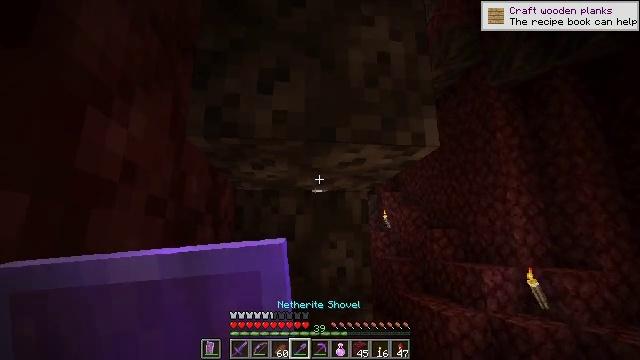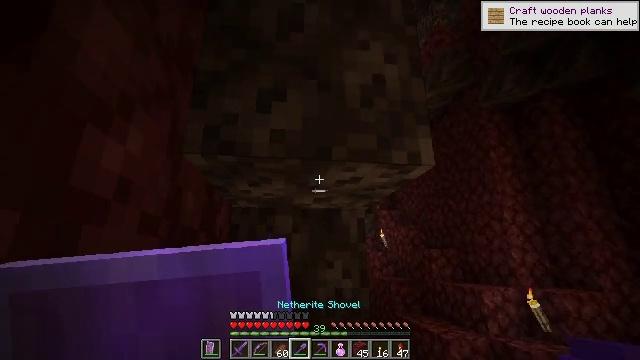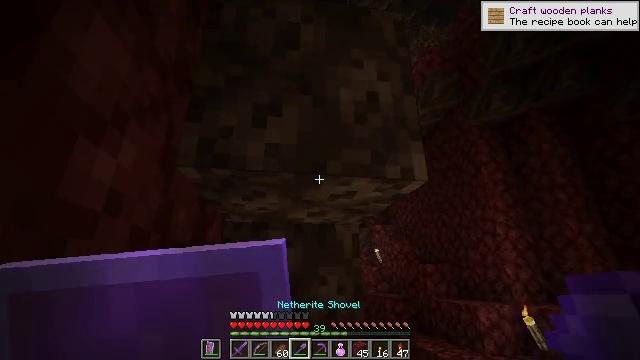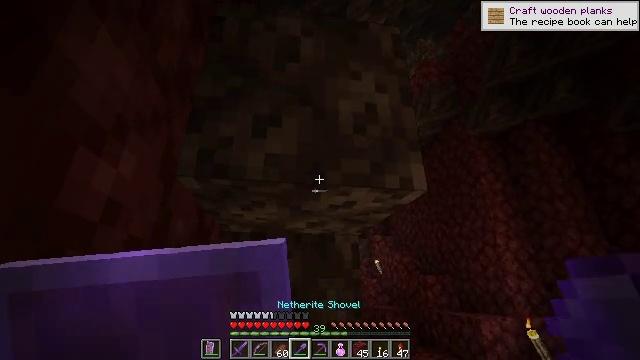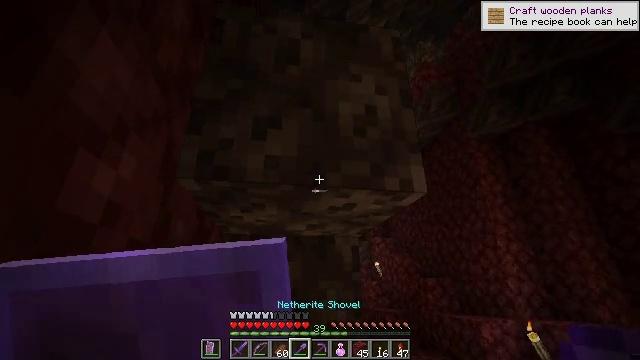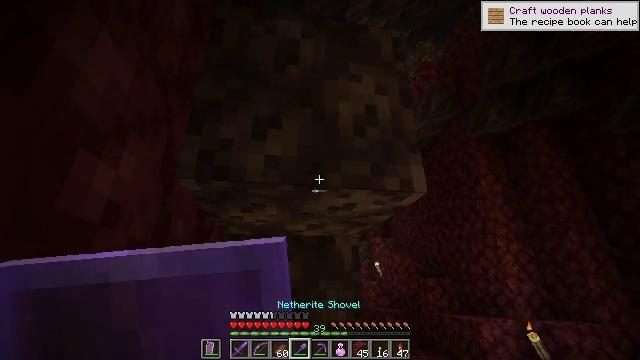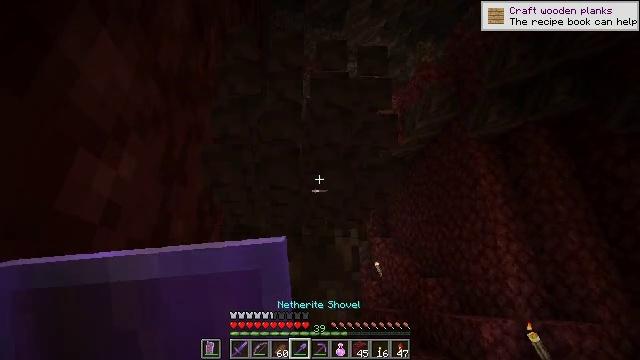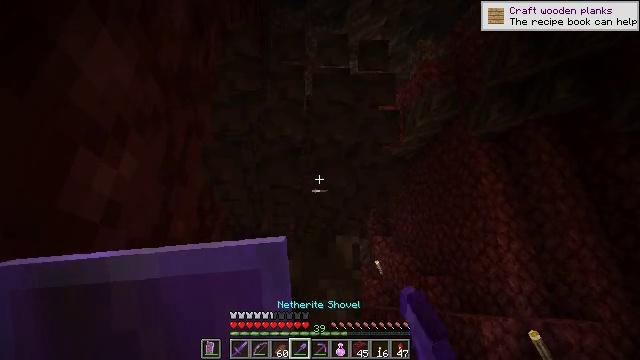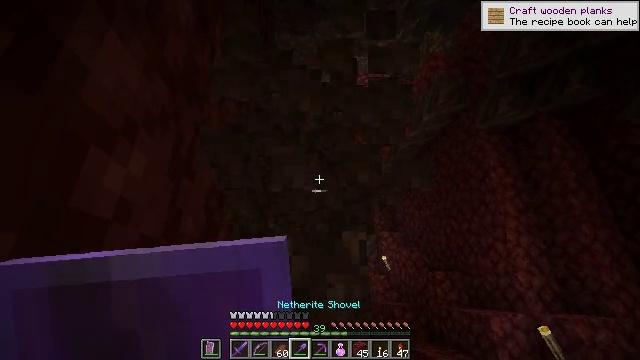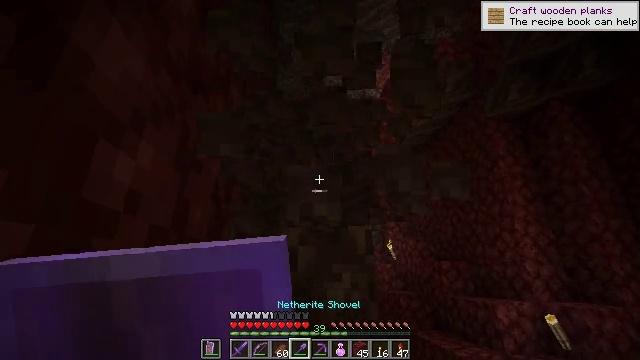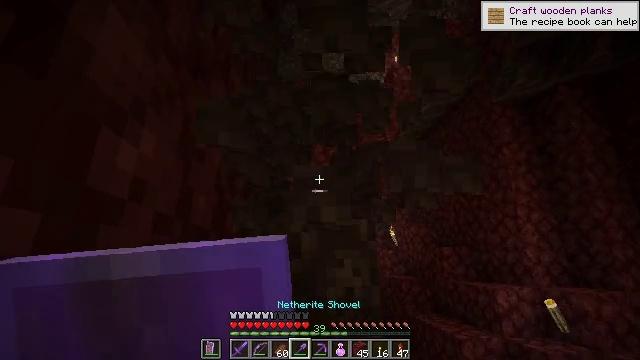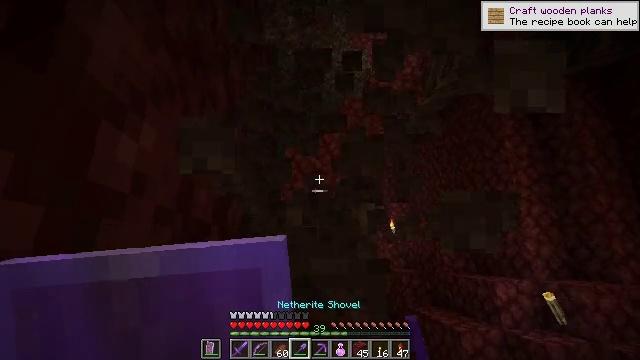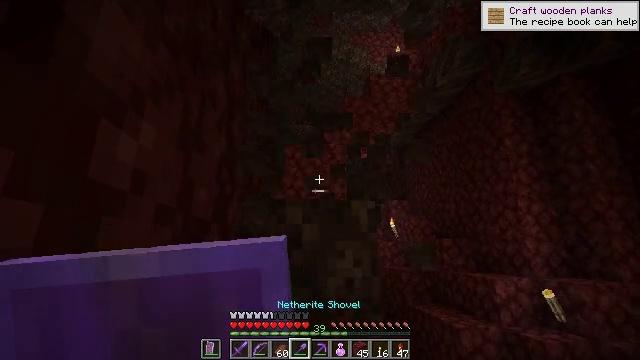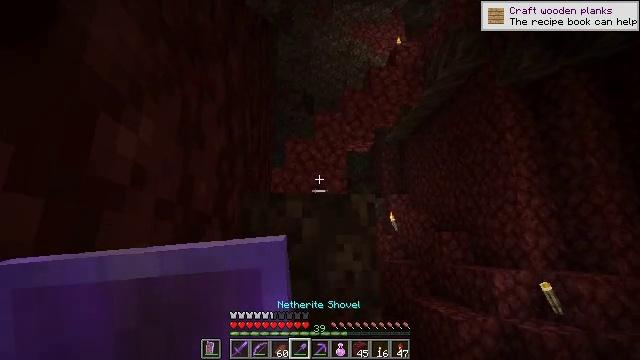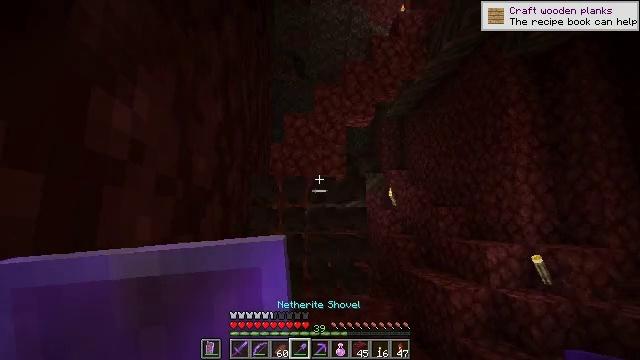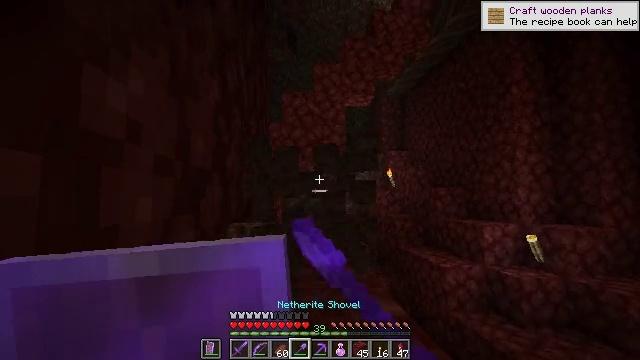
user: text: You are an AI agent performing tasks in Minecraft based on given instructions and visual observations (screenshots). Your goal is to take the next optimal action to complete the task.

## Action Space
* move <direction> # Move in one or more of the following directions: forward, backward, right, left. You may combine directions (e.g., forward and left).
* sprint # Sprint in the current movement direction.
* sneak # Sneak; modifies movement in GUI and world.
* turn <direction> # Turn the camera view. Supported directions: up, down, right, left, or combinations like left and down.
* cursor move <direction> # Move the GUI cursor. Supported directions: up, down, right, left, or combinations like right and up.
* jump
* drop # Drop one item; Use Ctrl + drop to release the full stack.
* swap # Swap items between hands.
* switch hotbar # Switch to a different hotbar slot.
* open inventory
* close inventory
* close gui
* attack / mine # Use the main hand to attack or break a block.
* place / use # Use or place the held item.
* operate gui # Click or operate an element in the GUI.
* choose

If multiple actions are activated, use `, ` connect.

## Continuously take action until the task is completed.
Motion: motion action
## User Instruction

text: Collect soul sand blocks.
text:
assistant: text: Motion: turn up
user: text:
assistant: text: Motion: turn right and up
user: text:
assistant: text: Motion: turn up
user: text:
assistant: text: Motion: no_op
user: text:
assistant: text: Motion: no_op
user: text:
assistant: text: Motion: attack / mine
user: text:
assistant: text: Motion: attack / mine
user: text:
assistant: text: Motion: turn left, attack / mine
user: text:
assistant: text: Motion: turn left and down, attack / mine
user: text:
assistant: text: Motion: turn down, attack / mine
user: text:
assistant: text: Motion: turn down, attack / mine
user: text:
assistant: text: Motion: attack / mine
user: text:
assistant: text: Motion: turn down, attack / mine
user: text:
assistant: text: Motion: turn down, attack / mine
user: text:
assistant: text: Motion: turn down, attack / mine
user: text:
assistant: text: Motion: attack / mine
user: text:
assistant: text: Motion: move forward, attack / mine
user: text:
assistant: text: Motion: move forward
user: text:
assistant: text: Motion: move forward, jump
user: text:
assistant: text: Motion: move forward, jump
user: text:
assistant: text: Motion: move forward, jump
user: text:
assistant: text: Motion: move forward, jump
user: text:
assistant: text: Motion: move forward
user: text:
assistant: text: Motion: move forward, turn down
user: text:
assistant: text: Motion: move forward
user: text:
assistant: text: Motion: move forward, turn left and down
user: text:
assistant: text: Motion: move forward, turn left and down
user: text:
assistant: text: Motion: move forward, turn left and down
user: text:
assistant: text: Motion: move forward, turn down
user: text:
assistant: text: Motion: move forward